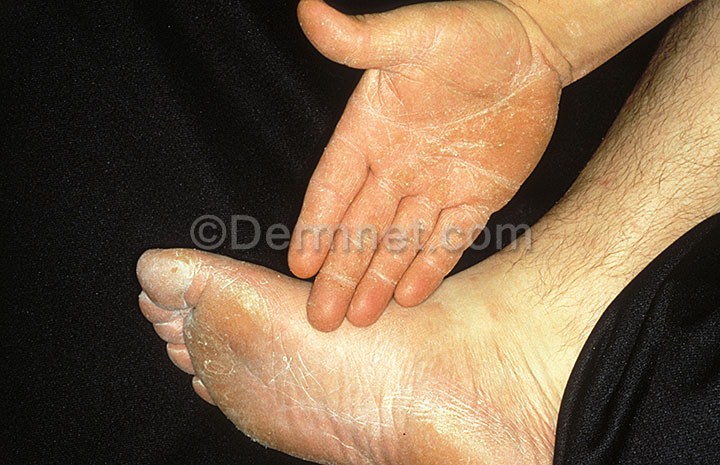
Disease: Tinea Ringworm Candidiasis and other Fungal Infections